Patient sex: M
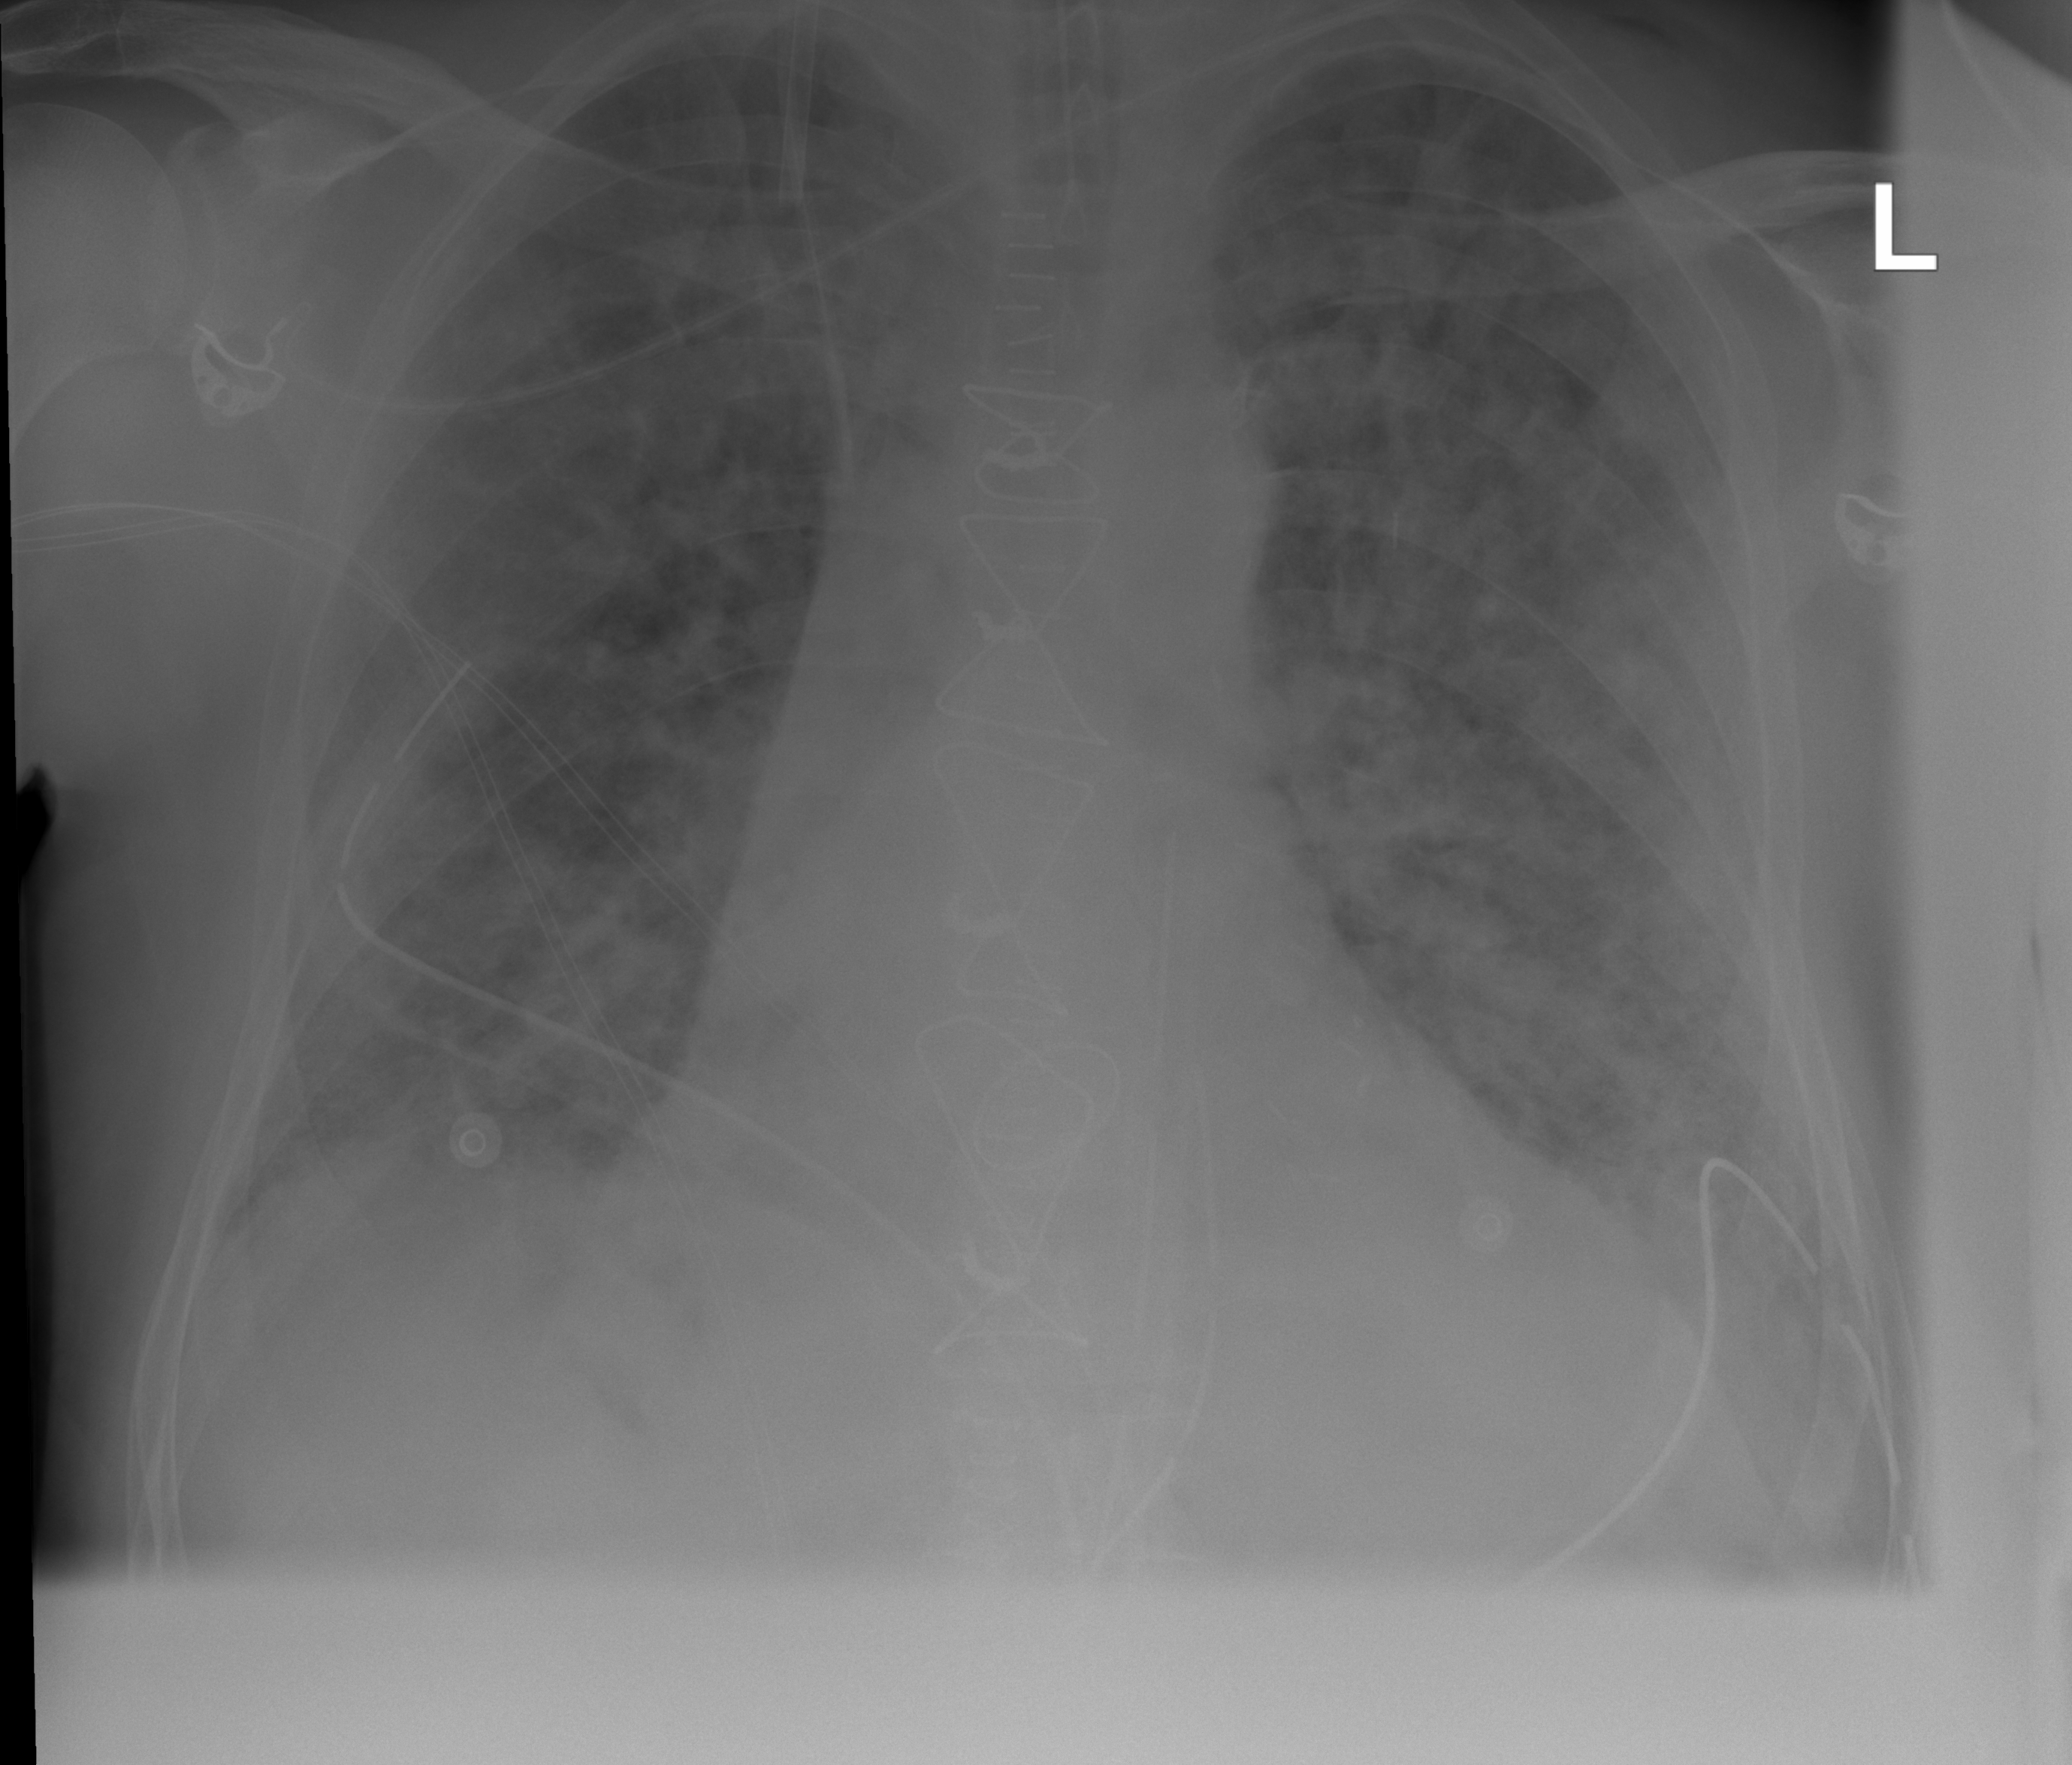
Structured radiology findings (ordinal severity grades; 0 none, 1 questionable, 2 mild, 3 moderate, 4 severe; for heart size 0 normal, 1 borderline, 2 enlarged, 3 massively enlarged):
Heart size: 2
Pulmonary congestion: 3
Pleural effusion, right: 0
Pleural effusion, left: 1
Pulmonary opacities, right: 3
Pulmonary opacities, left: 3
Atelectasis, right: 2
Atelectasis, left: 2